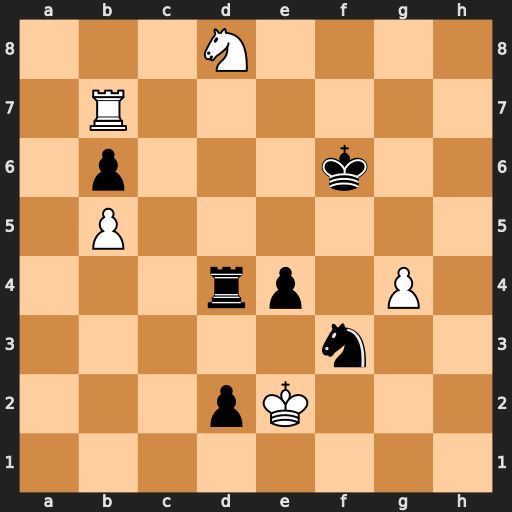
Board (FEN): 3N4/1R6/1p3k2/1P6/3rp1P1/5n2/3pK3/8
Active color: w
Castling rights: -
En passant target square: -
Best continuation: Rxb6+ Ke7 Nc6+ Kd7 Nxd4 d1=Q+ Kxd1